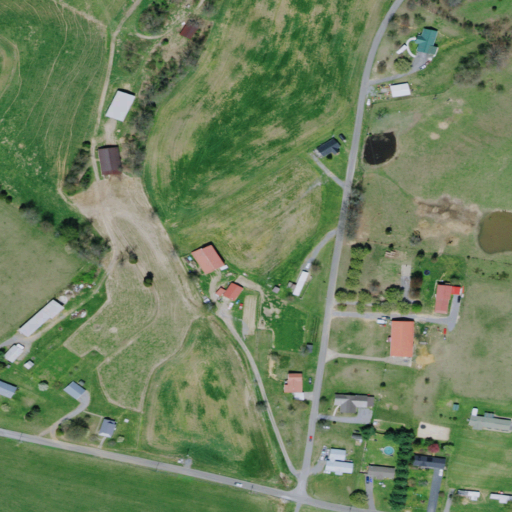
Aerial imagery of valley in Tennessee named Gravelly Valley containing pasture, open development, low intensity development, and medium intensity development